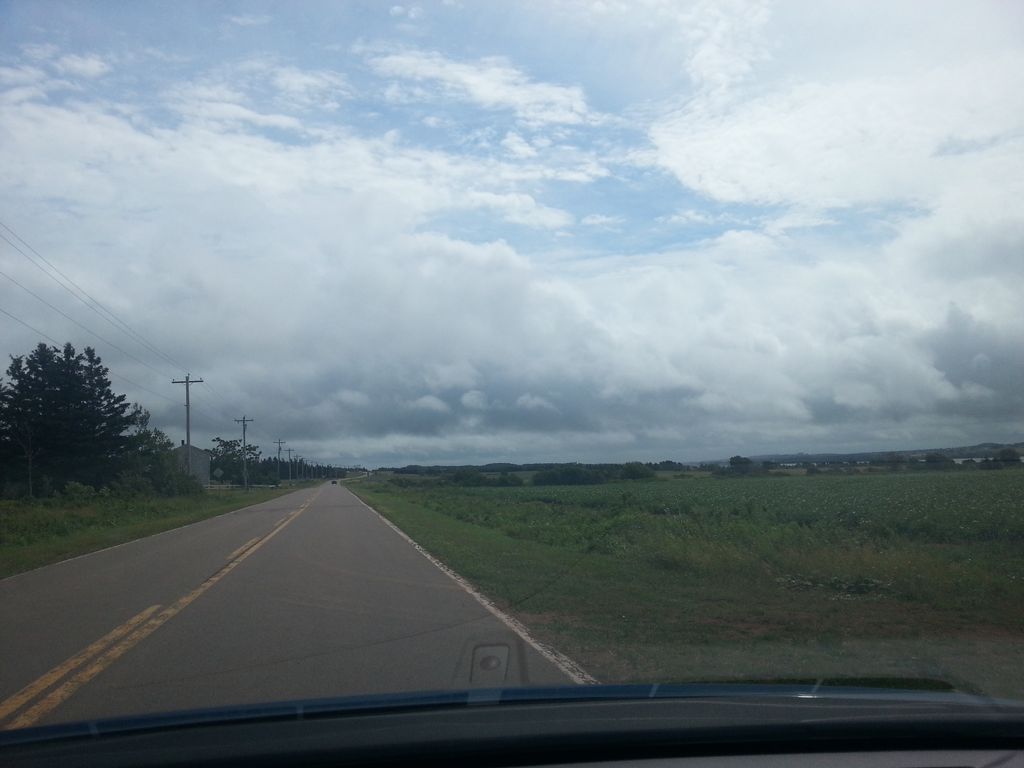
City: charlottetown